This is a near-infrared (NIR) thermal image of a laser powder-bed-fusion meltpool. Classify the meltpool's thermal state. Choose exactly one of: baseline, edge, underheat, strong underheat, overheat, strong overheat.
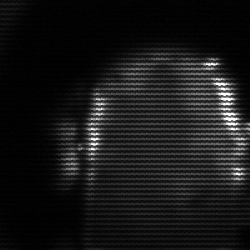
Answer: baseline